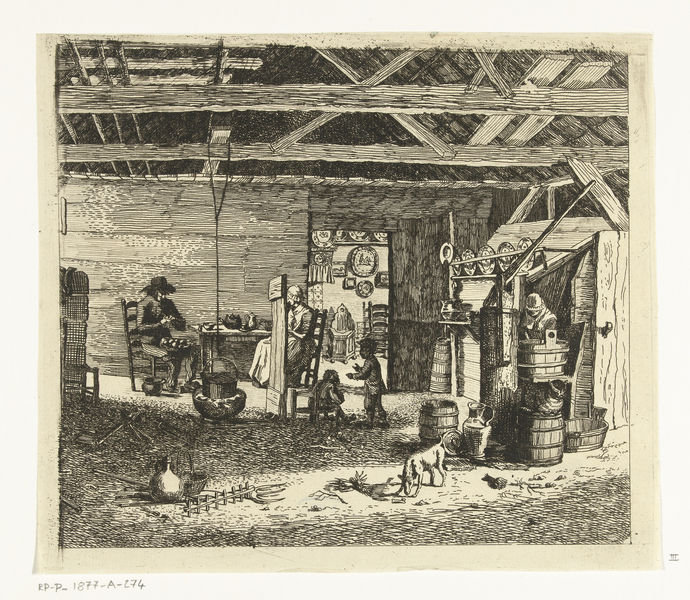
Titel: De stal van herberg 't Molentje buiten de Utrechtse poort
Künstler: Anthonie van den Bos
Standort: Amsterdam
Institution: Rijksmuseum
Schlagwörter: maison, chien, chaise, chambre, lumière, bois, paysan, enfants, couple, enfant, porte, corbeille, feu, cuisine, courbeille